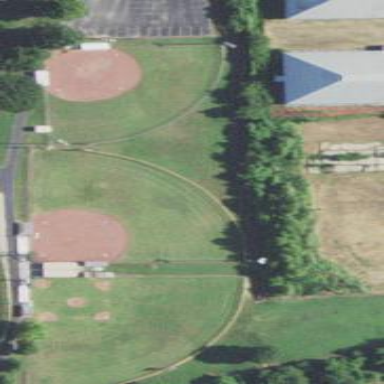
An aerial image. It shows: Baseball pitch for leisure and sports activities.